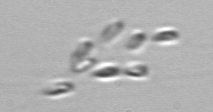
Label: Dinobryon